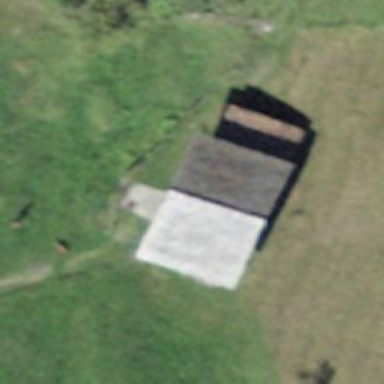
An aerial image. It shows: Rural barn.